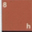
Piece: xx